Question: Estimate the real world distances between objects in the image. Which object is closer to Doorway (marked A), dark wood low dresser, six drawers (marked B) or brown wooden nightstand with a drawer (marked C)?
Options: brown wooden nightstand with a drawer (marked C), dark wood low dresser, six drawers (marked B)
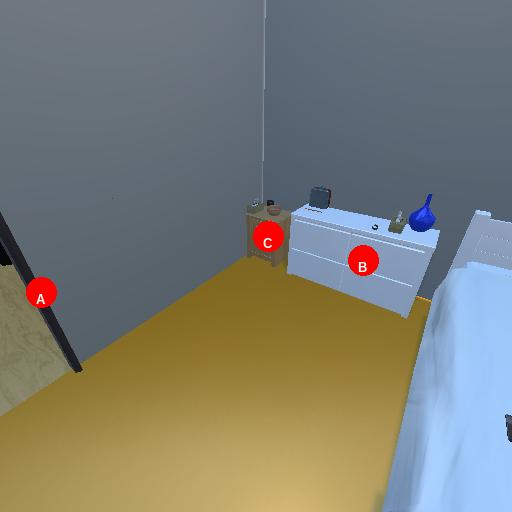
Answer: brown wooden nightstand with a drawer (marked C)